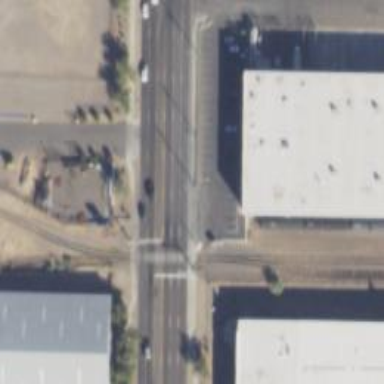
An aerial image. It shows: Solid stop line on the road.